Interaction volume radius: 5 \u00c5
Interaction volume height: 15 \u00c5
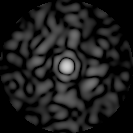
Disorder parameter: 0.8796